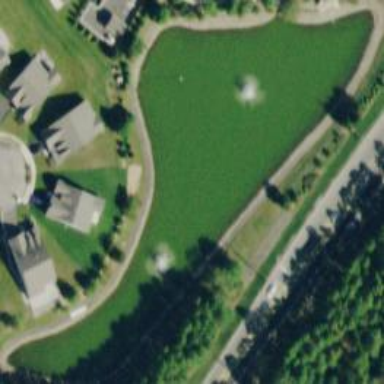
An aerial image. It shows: Pond with natural water.